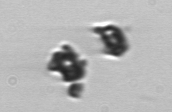
Label: Thalassiosira_TAG_external_detritus